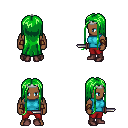
a pixel art fantasy rpg character, male body template, human, dark skin, teal sleeveless shirt, red pants, green extra-long hairstyle, silver tiara, leather bracers, maroon shoes, dagger, four views (front, back, left, right), 2x2 character sprite sheet, small pixel art, hard edges, no anti-aliasing